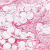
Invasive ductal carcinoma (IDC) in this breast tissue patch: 0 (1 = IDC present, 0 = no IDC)